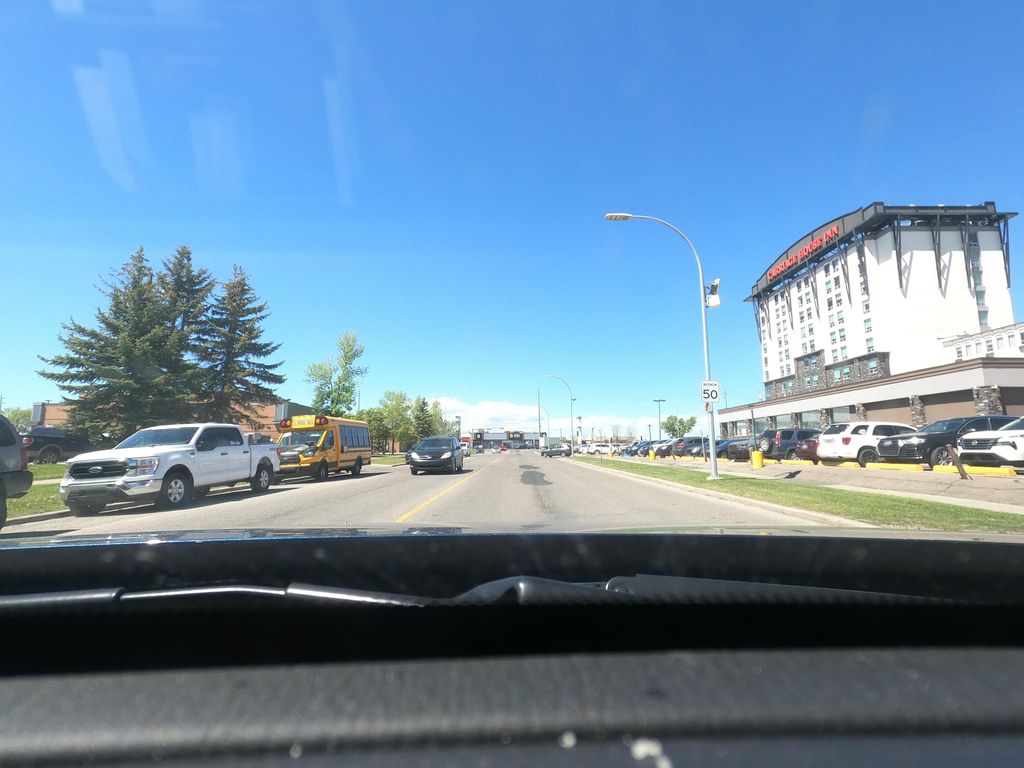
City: calgary